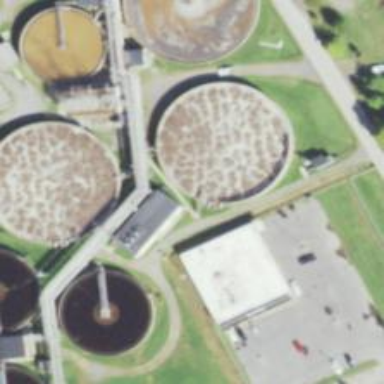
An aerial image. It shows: Storage tank building.